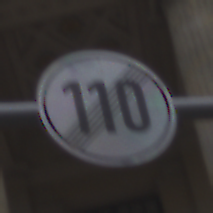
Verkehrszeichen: EndeGeschwindigkeit110
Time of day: Midday
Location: Outdoor (Urban)
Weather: Overcast
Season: NotSpecified
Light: Natural